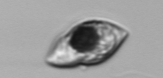
Label: Amphidinium